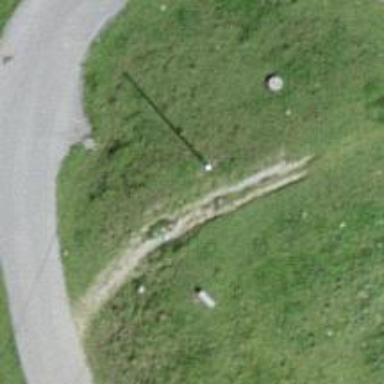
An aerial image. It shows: Unpaved path.